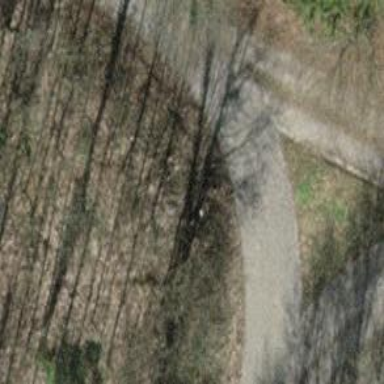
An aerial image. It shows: Track with grade 3 pebblestone surface.